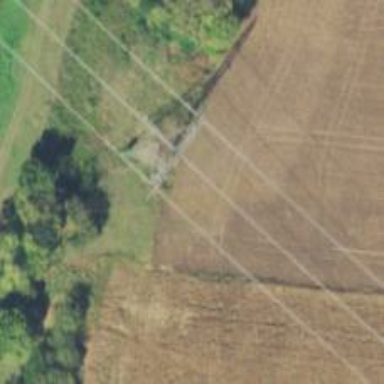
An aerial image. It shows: Lattice structure tower used for power transmission.